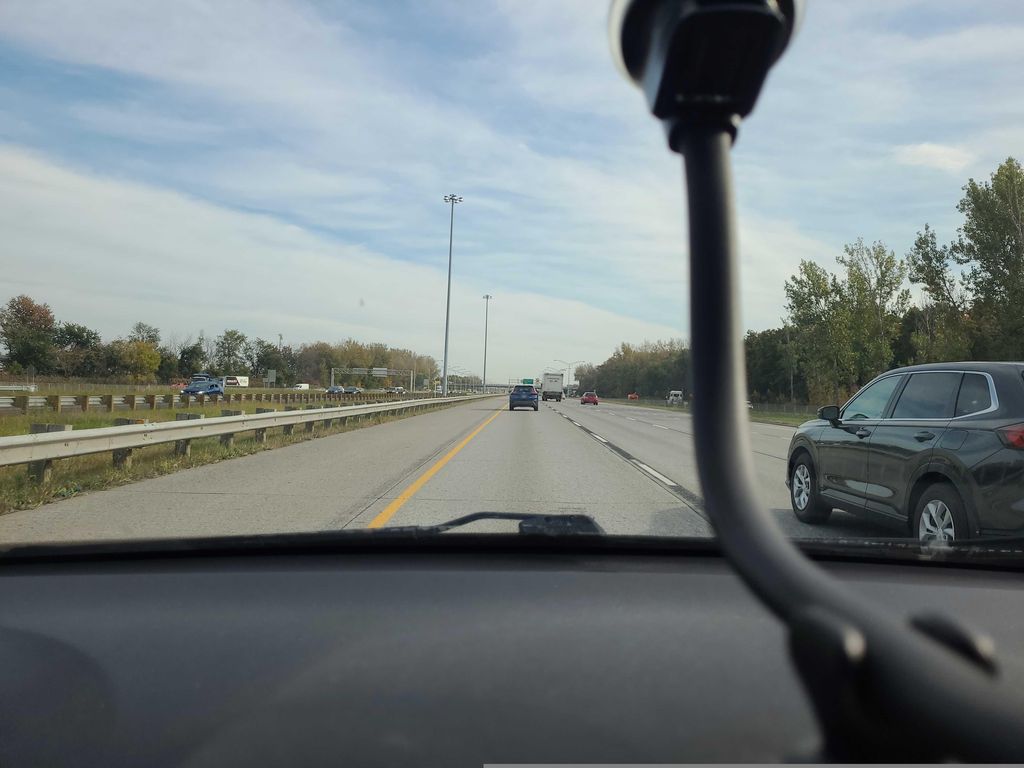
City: montreal